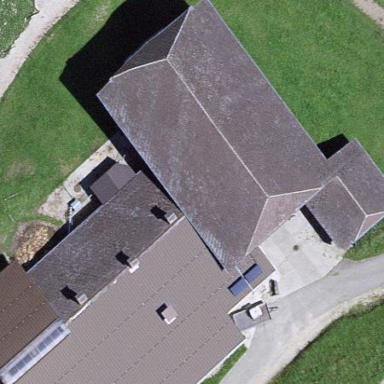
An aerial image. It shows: Barn.